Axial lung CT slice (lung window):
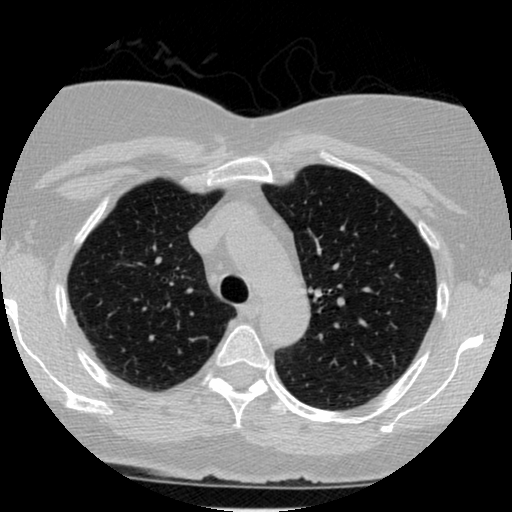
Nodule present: no